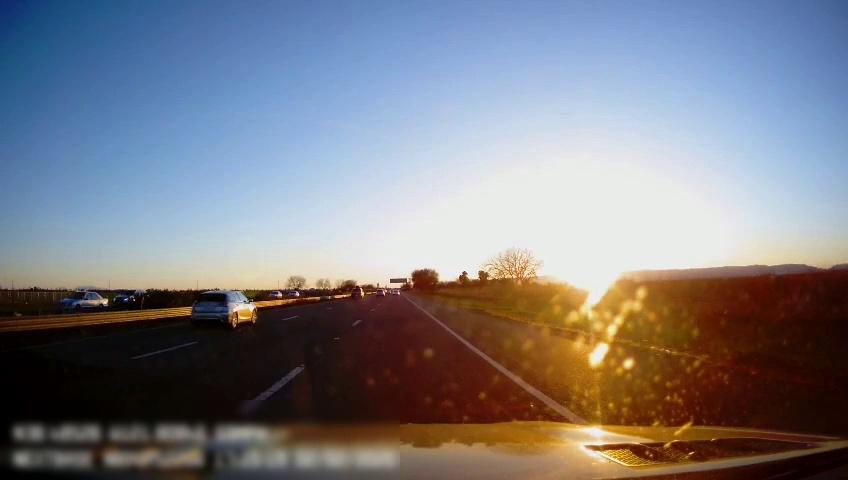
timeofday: Day
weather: Sunny
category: Drivable Space
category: Vehicles | SUV
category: Vehicles | SUV
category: Vehicles | Car
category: Vehicles | SUV
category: Vehicles | Car
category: Vehicles | Car
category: Lanes | Alternate Lane
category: Lanes | Alternate Lane
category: Lanes | Current Lane
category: Lanes | Alternate Lane
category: Traffic | Signs